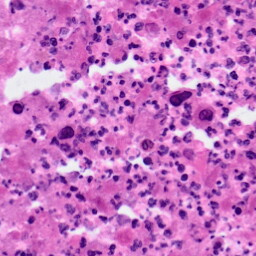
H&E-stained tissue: Lung